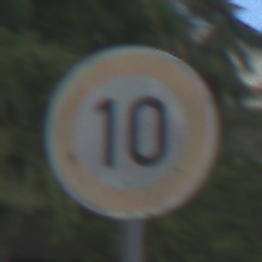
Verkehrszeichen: Geschwindigkeit10
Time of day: MorningAfternoon
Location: Outdoor (Suburban)
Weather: PartlyCloudy
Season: NotSpecified
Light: Natural